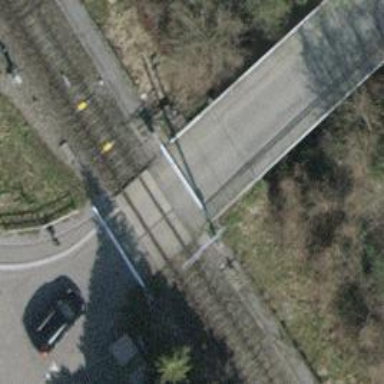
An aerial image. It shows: Single railway track with electrified contact line.